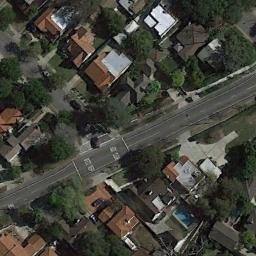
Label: intersection